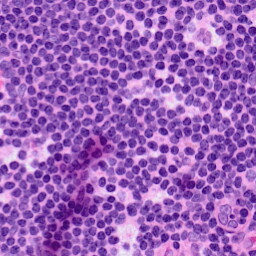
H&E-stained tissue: LymphNode